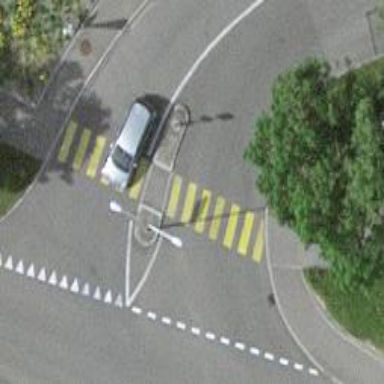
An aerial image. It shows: Uncontrolled road crossing with pedestrian island.